Aerial crown-view tile of a tropical tree (Barro Colorado Island, Panama), acquired 20241014:
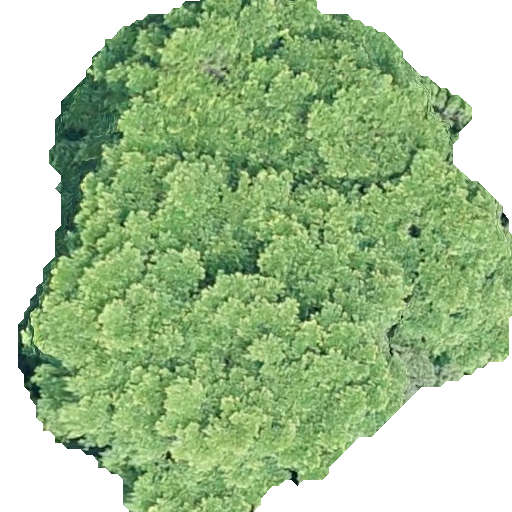
Species: Terminalia amazonia
GBIF accepted scientific name: Terminalia amazonica
Crown area: 297.512 m²